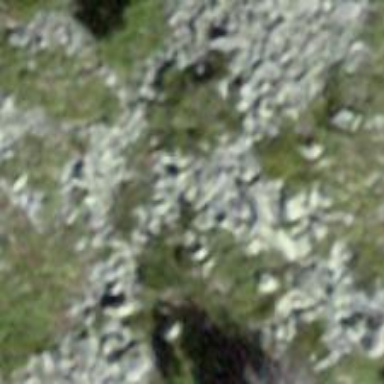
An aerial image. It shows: Natural scree.